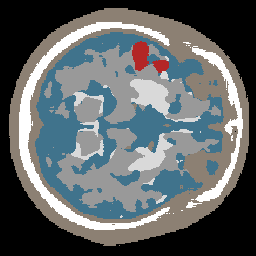
Label: lesion